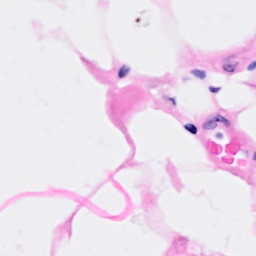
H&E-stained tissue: Breast